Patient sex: F
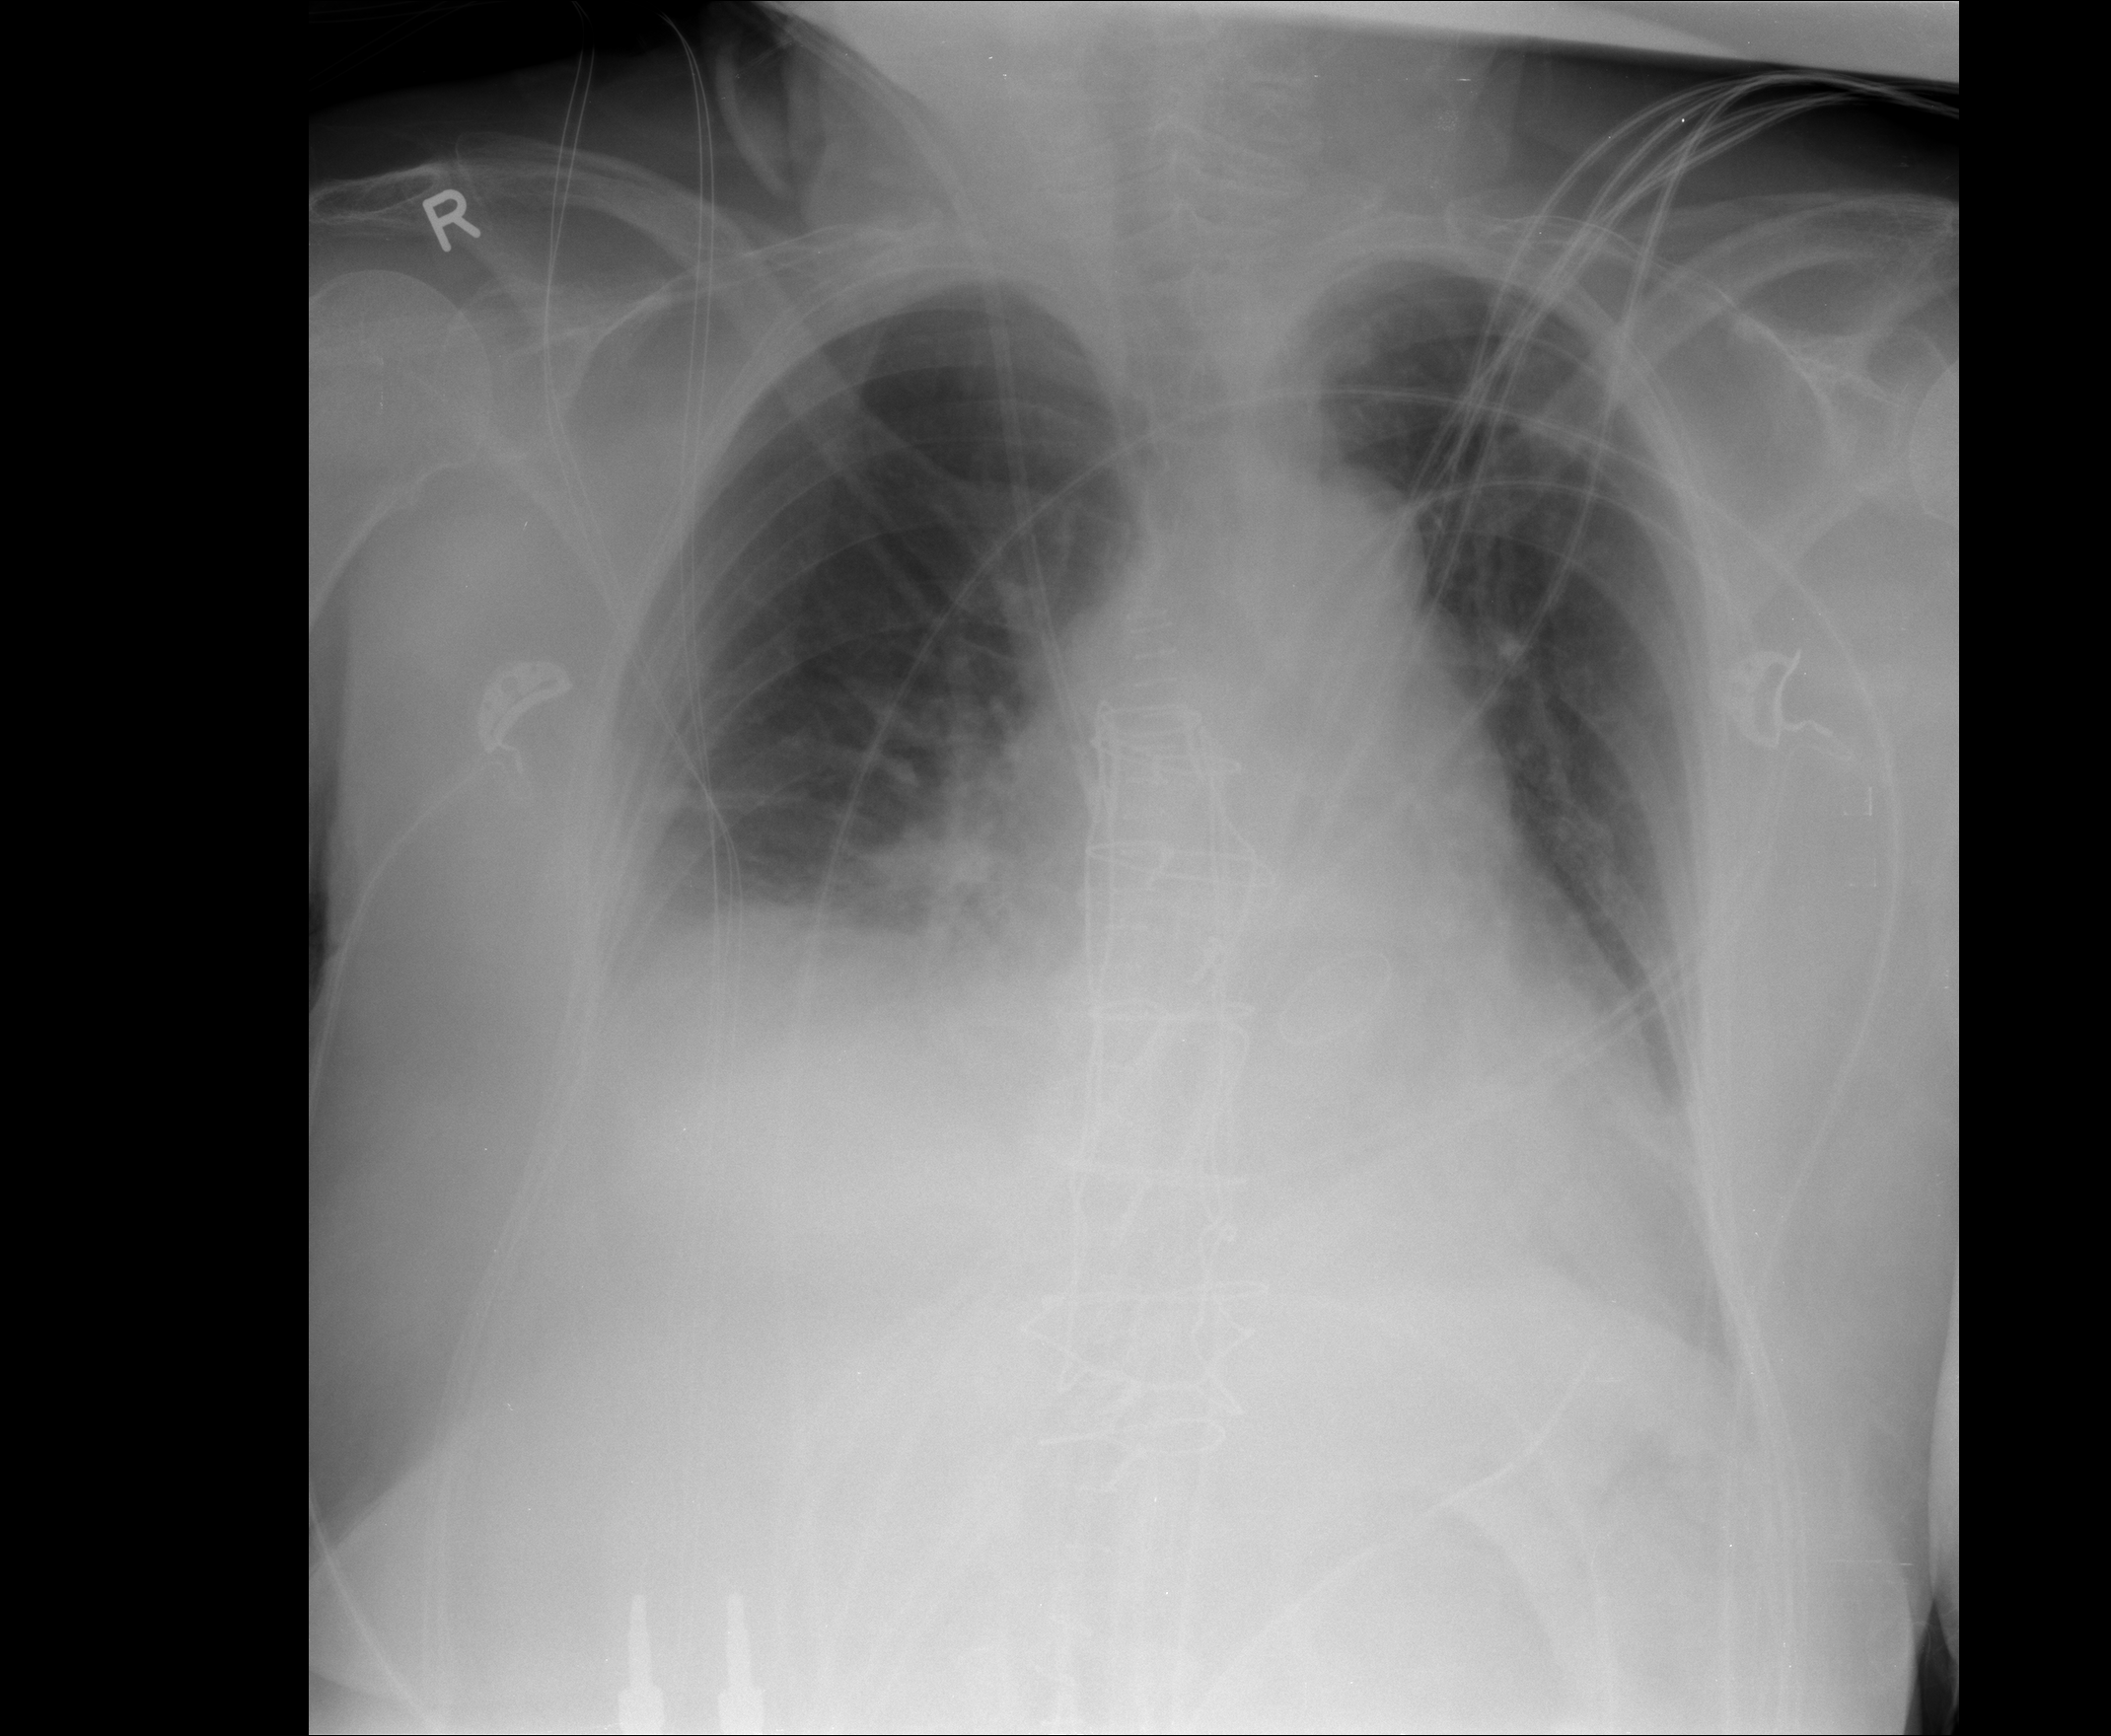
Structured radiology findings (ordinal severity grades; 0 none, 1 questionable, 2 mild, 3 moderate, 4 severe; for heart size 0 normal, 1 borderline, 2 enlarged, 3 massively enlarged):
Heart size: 2
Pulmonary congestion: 2
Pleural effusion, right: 2
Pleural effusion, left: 0
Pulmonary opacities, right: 0
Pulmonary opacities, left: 0
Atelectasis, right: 2
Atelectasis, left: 2